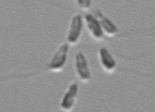
Label: Dinobryon